Question: I'm trying out Google Chrome's dev tools, which is showing some strange values.
On the picture you can see the value of set to "k.create.Editor" (marked in red).
My question is, how do we find this value in JavaScript code?
I have tried , but all I get is .
returns . So where is this coming from? How do I compare with the value "k.create.Editor"?
(To give a little more detail, I am working with TinyMCE, but this should not be relevant)

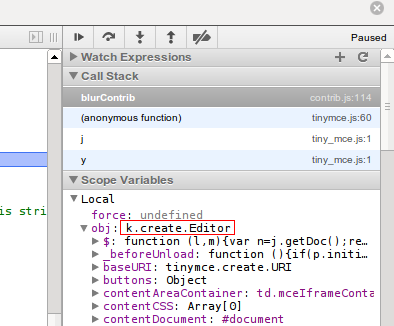
Answer: It is the name of the class.
DevTools is able to infer the class name of an object with help of V8 api.